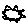
Label: sun